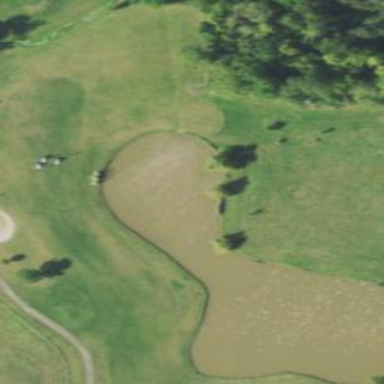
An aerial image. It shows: Golf fairway in the image.